Question: I solved my issue...take a look at my answer. Correct if it's wrong. Thanks.
For some reason it seems that the progress bar in a WPF app isn't showing the color I require.
Here's the XAML code:
'''
<Window x:Class="TaskbarProgressApp.MainWindow"
xmlns="http://schemas.microsoft.com/winfx/2006/xaml/presentation"
xmlns:x="http://schemas.microsoft.com/winfx/2006/xaml"
Title="MainWindow" Height="350" Width="525">
<Window.TaskbarItemInfo>
<TaskbarItemInfo />
</Window.TaskbarItemInfo>
<Grid>
<ProgressBar x:Name="ProgressBar"
Margin="10"
HorizontalAlignment="Stretch"
VerticalAlignment="Center"
Height="23" Background="{x:Null}" Foreground="DarkRed">
</ProgressBar>
</Grid>
</Window>
'''
Here's the result:

Doesn't look like Dark Red to me...happens to every color :(
Any thoughts ?
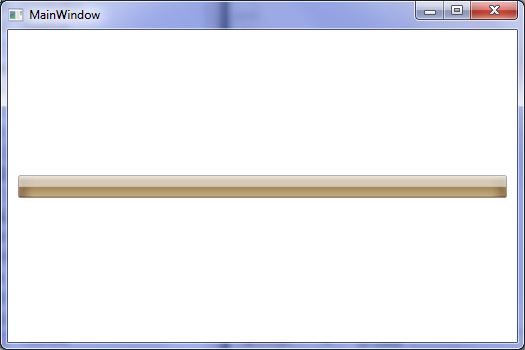
Answer: Thanks to @Merlyn Morgan-Graham and @CharithJ for pointing out the other question, I thought it was a different one when I read it.
I solved the problem and I wanted to share it.
I downloaded the Trial of MS Expression Blend and changed:
'''
<Trigger Property="IsIndeterminate" Value="false">
<Setter Property="Background" TargetName="Animation" Value="#80B5FFA9"/>
</Trigger>
'''
To
'''
<Trigger Property="IsIndeterminate" Value="false">
<Setter Property="Background" TargetName="Animation" Value="#<PHONE>"/>
</Trigger>
'''
This gives the colors as they are:
Dark Red:

Even this works
'''
<Trigger Property="IsIndeterminate" Value="true">
<Setter Property="Background" TargetName="Animation" Value="#80B5FFA9"/>
</Trigger>
'''
Doesn't change the progress bar but the colors are as they should be.
It's sad that there is no option to change it directly.
Thanks for the help.